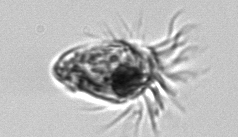
Label: Tontonia_appendiculariformis